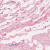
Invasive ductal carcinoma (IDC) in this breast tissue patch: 0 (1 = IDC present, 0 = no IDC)